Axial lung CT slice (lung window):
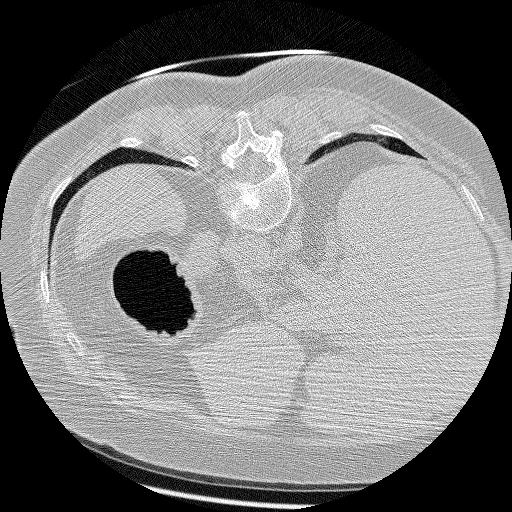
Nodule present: no